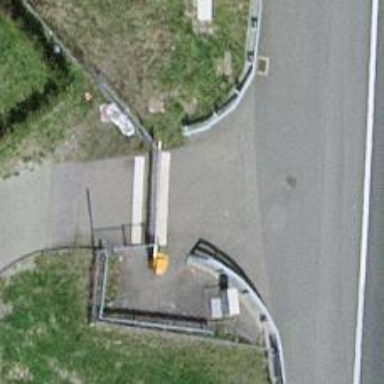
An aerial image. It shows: Lift gate barrier.